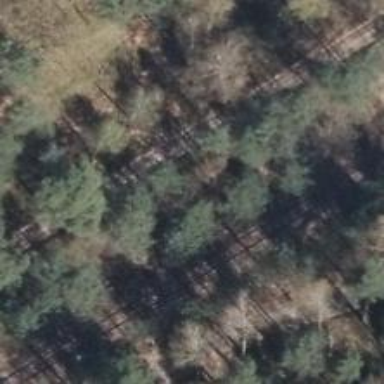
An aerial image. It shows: Abandoned railway.